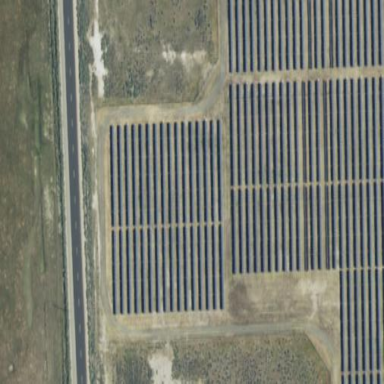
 consisting of solar photovoltaic panels."